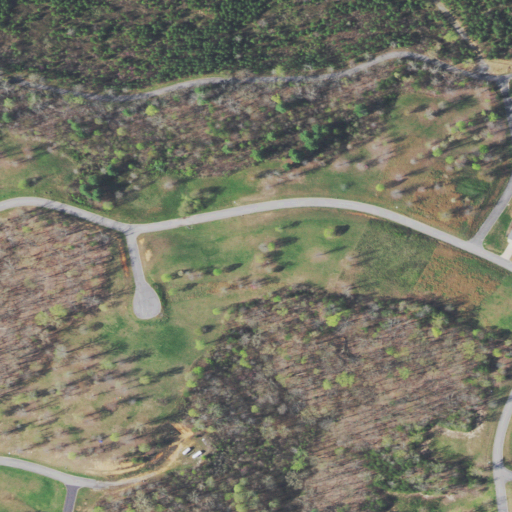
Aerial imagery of ridge(s) in Tennessee named Wilson Ridge containing deciduous forest, open development, low intensity development, grassland, pasture, shrub, medium intensity development, and high intensity development